Aerial crown-view tile of a tropical tree (Barro Colorado Island, Panama), acquired 20241112:
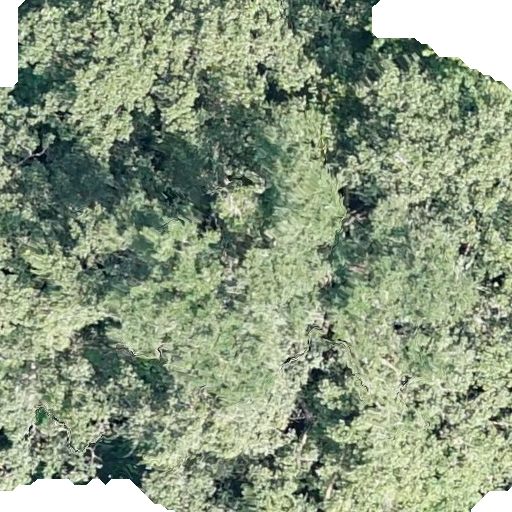
Species: Sloanea terniflora
GBIF accepted scientific name: Sloanea terniflora
Crown area: 418.733 m²